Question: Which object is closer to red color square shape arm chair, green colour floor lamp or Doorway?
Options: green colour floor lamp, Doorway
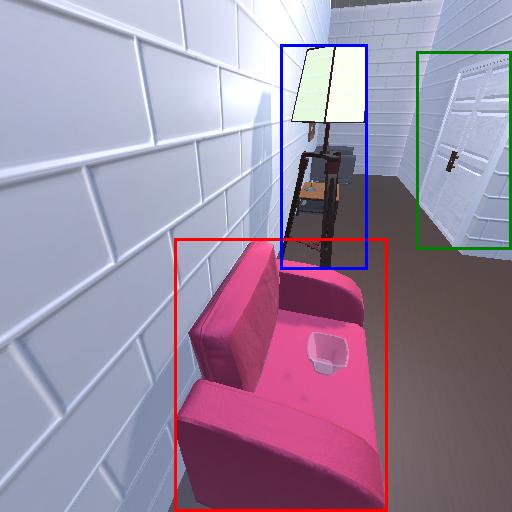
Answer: green colour floor lamp